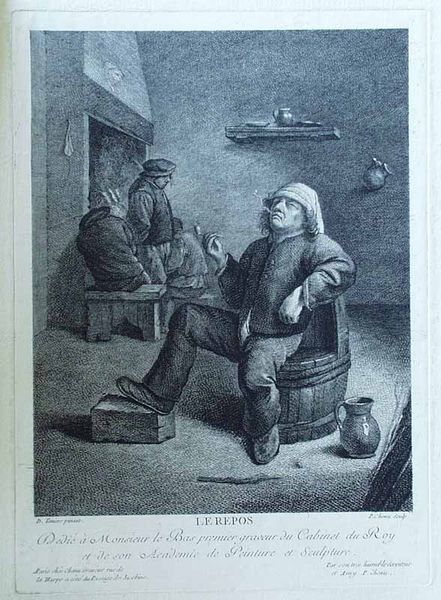
Titel: Le repos
Künstler: Pierre Chenu
Standort: Karlsruhe
Institution: Staatliche Kunsthalle Karlsruhe
Schlagwörter: blau, feuer, fuß, hand, mann, schatten, weiß, grün, menschen, sitzen, grau, hintergrund, holz, hut, licht, männer, raum, schwarz, skizze, stuhl, szene, tisch, tür, zeichnung, zimmer, haus, haube, leute, alkohol, alt, anzug, betrunken, gelage, hemd, hose, jacke, kappe, kneipe, mütze, mützen, regal, wand, diener, gesicht, stein, teller, hände, innenraum, niederlande, porträt, ast, qualm, rauch, boden, interieur, pose, sessel, sitzend, drei, innen, kontrast, bauern, genre, kamin, ofen, sack, stock, kanne, krug, ton, beine, kopfbedeckung, topf, bein, schiff, schrift, ruhe, ecke, schlafen, düster, lehne, sitz, zwei, schuhe, leer, grafik, pause, rast, schlot, bank, füsse, hocker, schemel, arbeiter, französisch, könig, essen, gäste, pfeife, rauchen, zigarre, inschrift, stube, nagel, bauer, foto, nische, schild, gefäß, brett, druck, radierung, stich, schwarzweiß, text, bleistift, kiste, fass, niederländisch, fußbank, schuh, mürrisch, buchdruck, entspannt, kaminfeuer, tassen, küche, krüge, rauchend, zigarette, lässig, raucher, müde, graublau, holzbank, zipfel, zipfelmütze, esse, fässer, holzfass, keramikkrug, trinker, hütr, drinnen, block, blubb, kupferstich, sitzbank, armut, kannen, beschreibung, tonkrug, schänke, zecher, faul, steifel, tonne, abwehr, wasserkrug, bord, schirft, regalbrett, schemmel, cool, taverne, klotz, schämel, stihl, mützr, buchkunst, fußhocker, fläzen, badehaus, schug, zündholz, trunksucht, genießer, fasd, zurücklehnen, le repos, repos, pfeiferauchen, sucht, nach der arbeit, stuhl4wand, krübe, zufriedener gast, aklkohol, fasstauben, süchtiger, die pause, schlafender rauch weinfass krug kamin, la repos